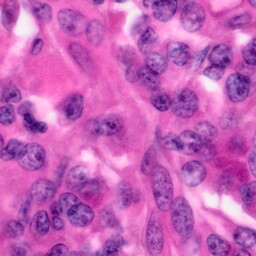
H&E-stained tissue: Pancreatic